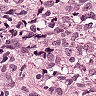
Metastatic tissue present: yes